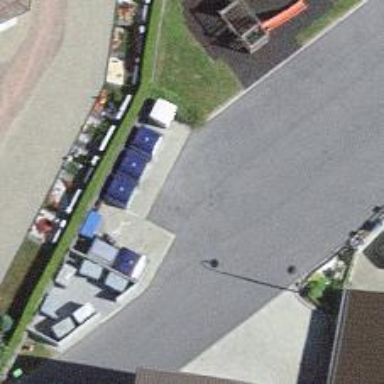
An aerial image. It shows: Recycling container in the area designated for recycling.